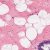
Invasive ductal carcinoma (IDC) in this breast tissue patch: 0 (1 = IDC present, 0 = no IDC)